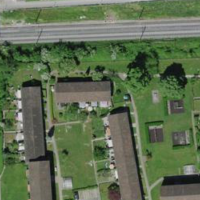
EUNIS habitat code: 54
Species observed at this site:
Timarcha tenebricosa